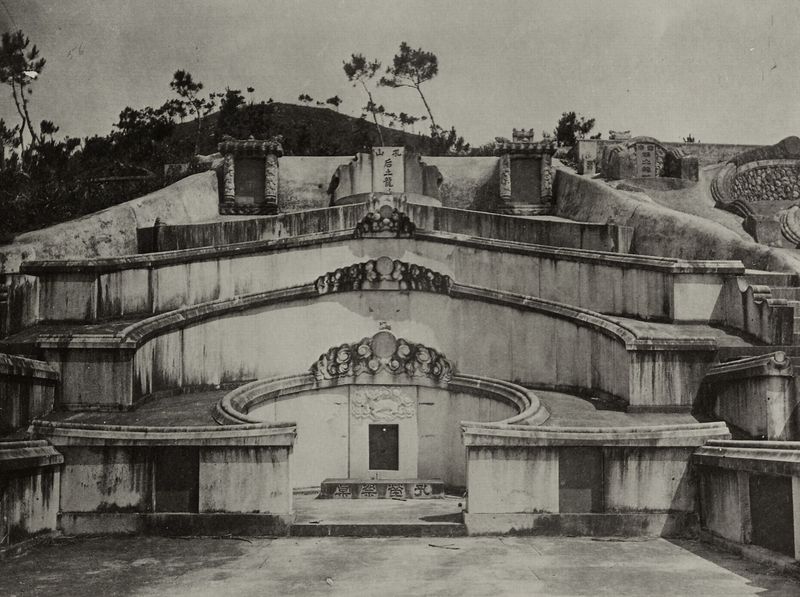
Titel: Grab neben Foochow
Künstler: Chinesischer Photograph
Schlagwörter: baum, berg, felsen, himmel, schatten, wasser, weiß, bäume, landschaft, stadt, fenster, geschwungen, grau, licht, marmor, schwarz, terasse, tür, zeichen, zeichnung, anlage, park, weg, ornament, alt, wand, architektur, barock, stein, steine, felder, hügel, brüstung, sonne, wege, boden, theater, brunnen, rund, bassin, garten, springbrunnen, terrasse, japan, schrift, italien, türen, anstieg, fels, hang, mauer, platz, empore, treppe, treppen, inschrift, dekor, aufgang, stufe, stufen, schriftzeichen, tor, foto, fotografie, photographie, wände, eingang, orient, palast, bergspitze, lichtung, symmetrisch, asien, schwarzweiß, text, kreise, kugeln, festlich, altar, photo, chinesisch, china, portal, tore, gesims, hellgrau, grab, mauern, gestaffelt, etagen, tempel, temple, absatz, fotographie, terrassen, mausoleum, aufnahme, bau, tempelanlage, bauwerk, gesimse, baustil, quelle, wasserspiel, freiraum, grabplatte, jugendstilistisch, paltte, rfoto